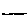
Label: line